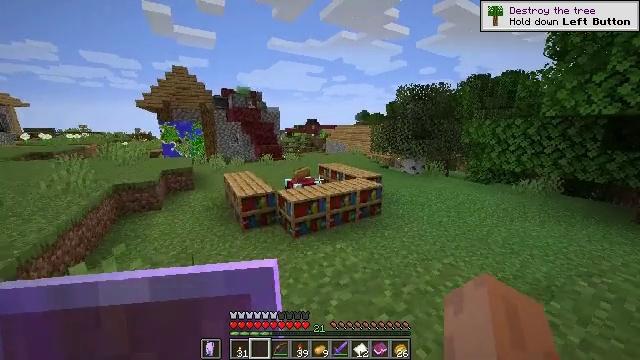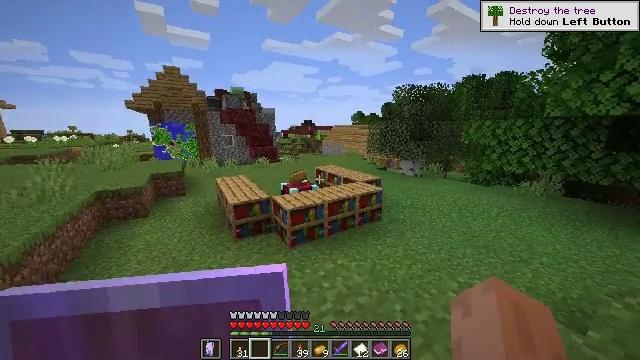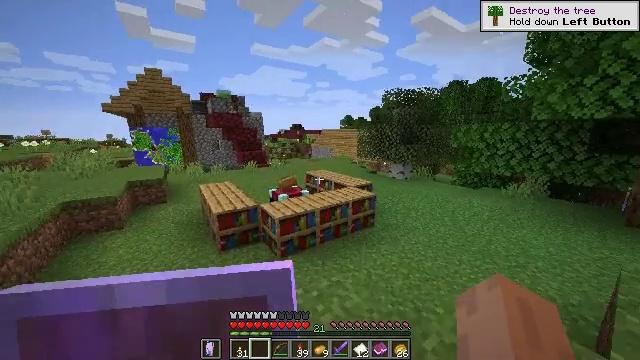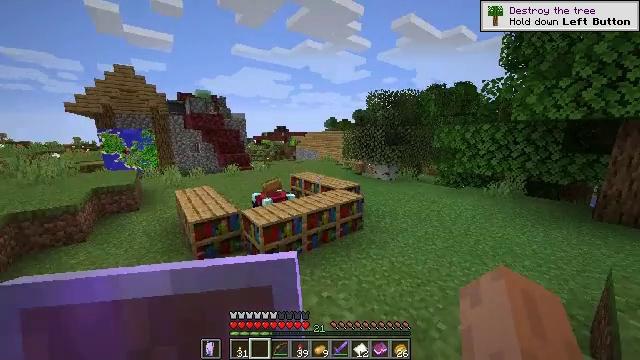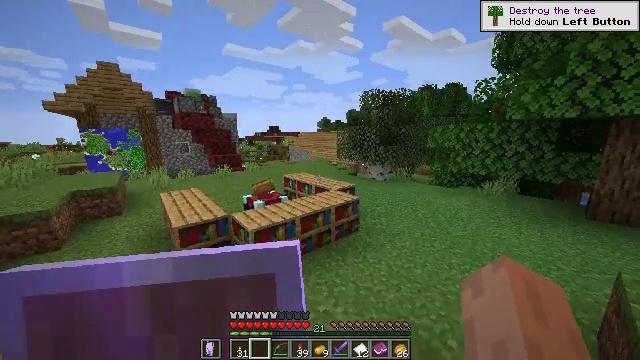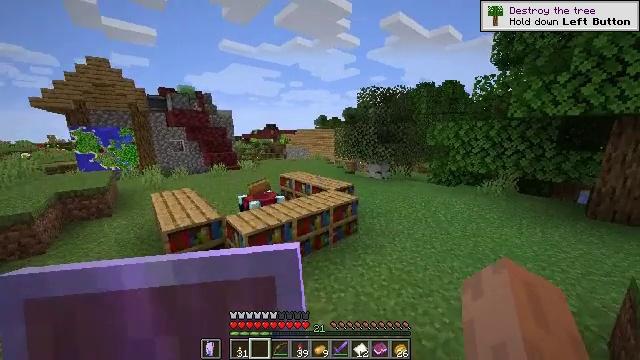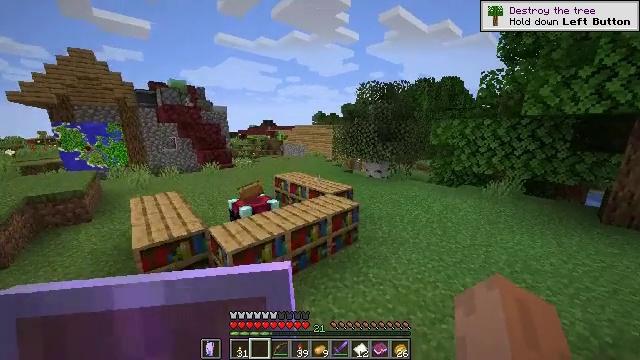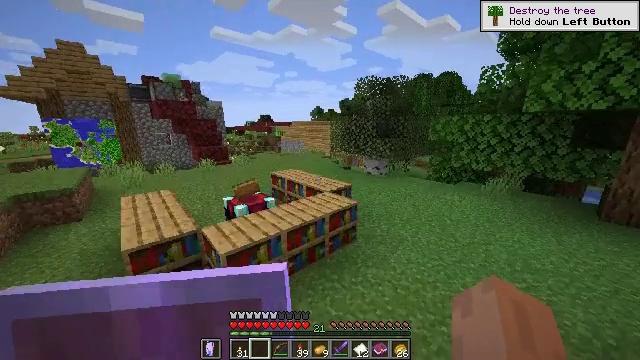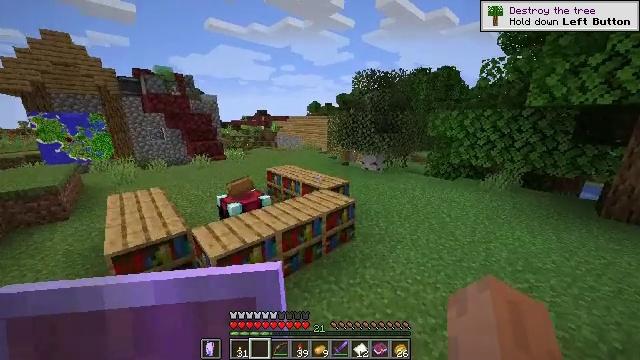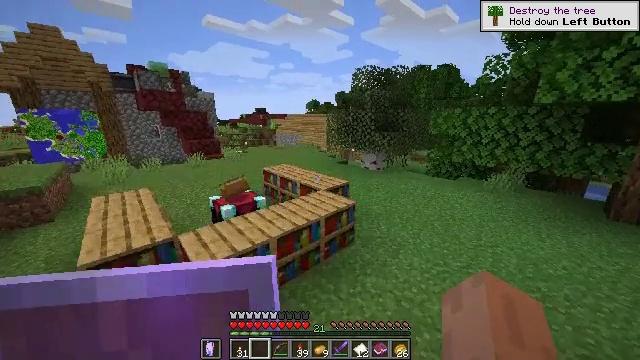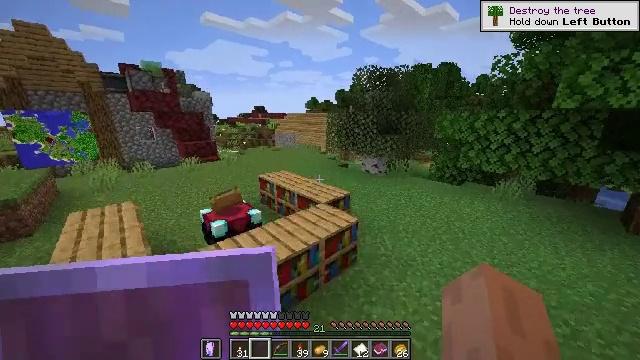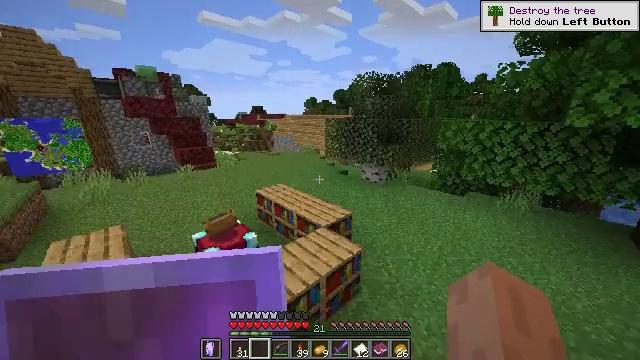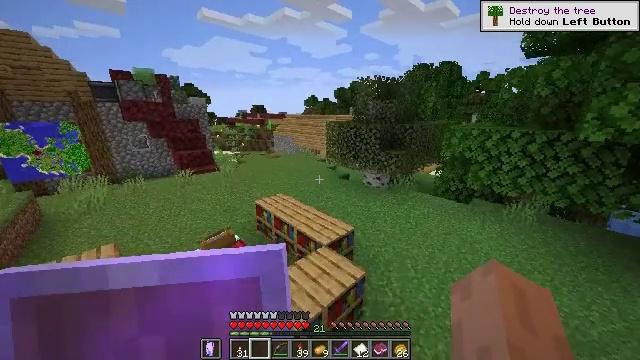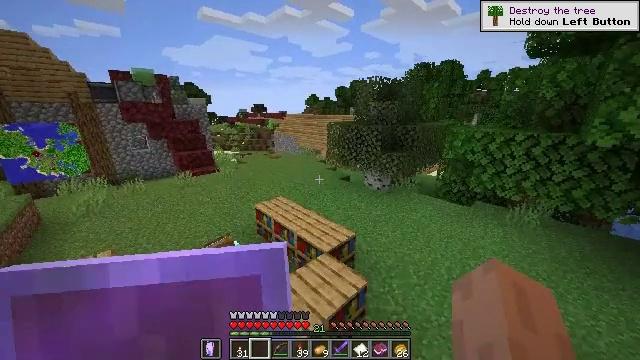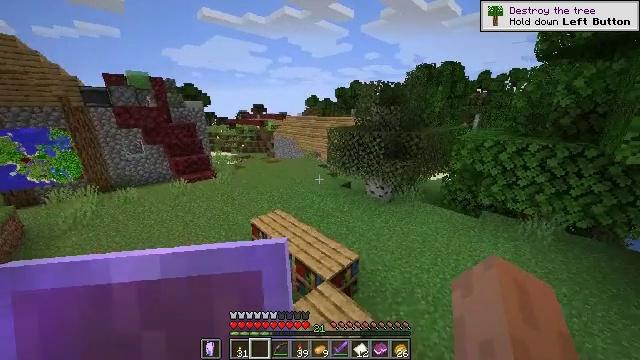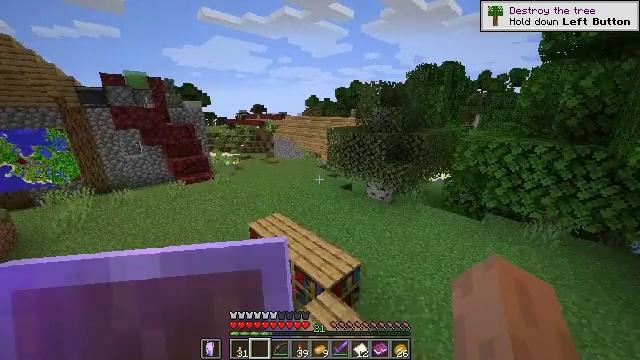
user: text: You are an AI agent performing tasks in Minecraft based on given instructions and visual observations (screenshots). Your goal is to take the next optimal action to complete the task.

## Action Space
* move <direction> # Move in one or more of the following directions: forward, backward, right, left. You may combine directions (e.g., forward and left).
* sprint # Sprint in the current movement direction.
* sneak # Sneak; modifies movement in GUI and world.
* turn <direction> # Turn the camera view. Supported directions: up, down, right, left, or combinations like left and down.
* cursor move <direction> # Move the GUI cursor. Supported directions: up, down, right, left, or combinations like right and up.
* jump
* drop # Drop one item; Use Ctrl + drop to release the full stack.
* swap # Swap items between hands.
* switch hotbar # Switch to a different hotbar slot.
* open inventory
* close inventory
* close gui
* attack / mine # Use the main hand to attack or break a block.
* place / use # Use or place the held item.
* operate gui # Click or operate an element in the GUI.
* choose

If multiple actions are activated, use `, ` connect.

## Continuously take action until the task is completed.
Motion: motion action
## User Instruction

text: Use emeralds to craft an emerald block.
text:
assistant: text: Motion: move forward, turn right
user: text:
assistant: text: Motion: move forward, turn right
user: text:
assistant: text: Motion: move forward, turn right
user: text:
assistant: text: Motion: move forward, turn right
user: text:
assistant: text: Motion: move forward
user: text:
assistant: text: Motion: move forward
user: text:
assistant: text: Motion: move forward, turn down
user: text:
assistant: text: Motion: move forward, turn down
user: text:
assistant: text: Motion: move forward
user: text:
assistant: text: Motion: move forward, jump
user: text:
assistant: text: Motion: move forward, jump
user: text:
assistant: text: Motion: move forward, jump
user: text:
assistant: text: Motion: move forward, jump
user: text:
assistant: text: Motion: move forward, jump
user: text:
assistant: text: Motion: move forward, jump
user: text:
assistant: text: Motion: move forward, jump
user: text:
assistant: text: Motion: move forward
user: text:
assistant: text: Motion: move forward
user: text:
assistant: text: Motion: move forward
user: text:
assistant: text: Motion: move forward
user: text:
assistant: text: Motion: move forward
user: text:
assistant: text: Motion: move forward
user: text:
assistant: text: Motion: move forward
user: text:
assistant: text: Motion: move forward
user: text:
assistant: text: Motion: move forward
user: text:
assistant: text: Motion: move forward
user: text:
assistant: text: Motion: move forward and move left
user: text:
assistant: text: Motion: move forward and move left
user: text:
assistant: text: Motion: move forward and move left
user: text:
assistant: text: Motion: move forward and move left